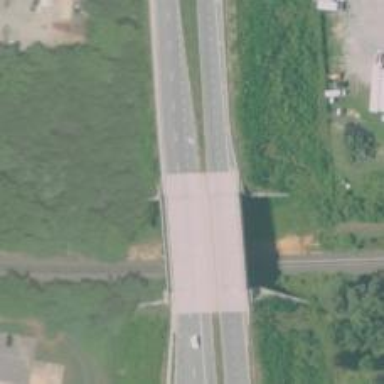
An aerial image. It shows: Expressway with asphalt surface and classified as primary highway.